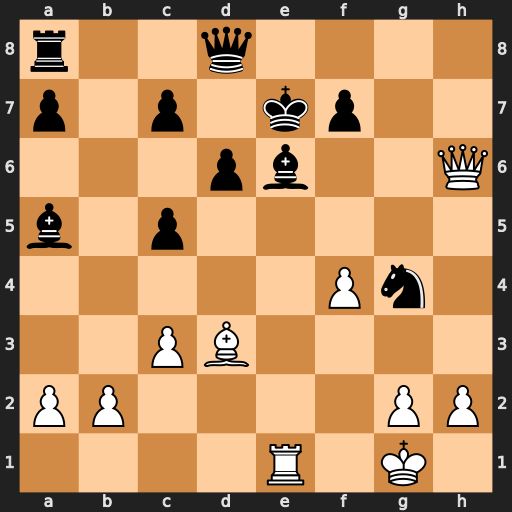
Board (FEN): r2q4/p1p1kp2/3pb2Q/b1p5/5Pn1/2PB4/PP4PP/4R1K1
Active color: w
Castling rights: -
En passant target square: -
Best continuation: Rxe6+ Kd7 Bb5+